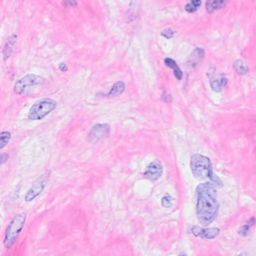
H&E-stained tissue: Breast